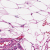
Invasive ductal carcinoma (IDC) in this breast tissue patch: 0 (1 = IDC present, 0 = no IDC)